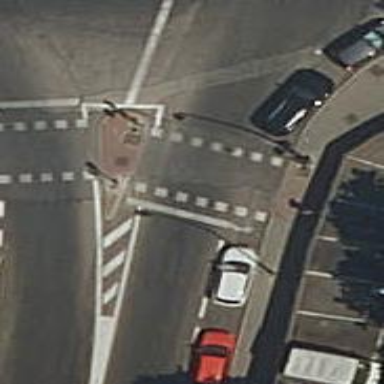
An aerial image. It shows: Road with traffic signals.